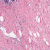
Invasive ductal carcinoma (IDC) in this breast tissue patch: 0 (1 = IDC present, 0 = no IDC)